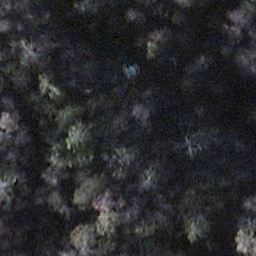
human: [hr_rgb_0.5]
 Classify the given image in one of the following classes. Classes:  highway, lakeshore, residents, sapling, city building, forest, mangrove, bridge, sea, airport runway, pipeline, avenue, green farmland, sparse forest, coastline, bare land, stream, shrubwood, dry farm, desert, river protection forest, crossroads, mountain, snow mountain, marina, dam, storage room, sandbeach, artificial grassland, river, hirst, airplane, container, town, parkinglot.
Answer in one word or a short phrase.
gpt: shrubwood